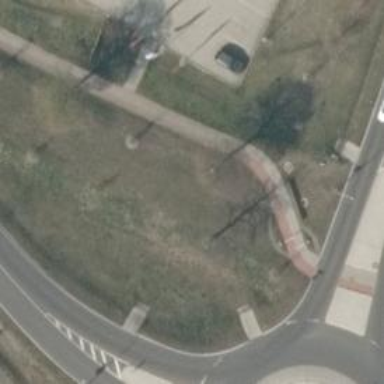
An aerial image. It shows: Footway.